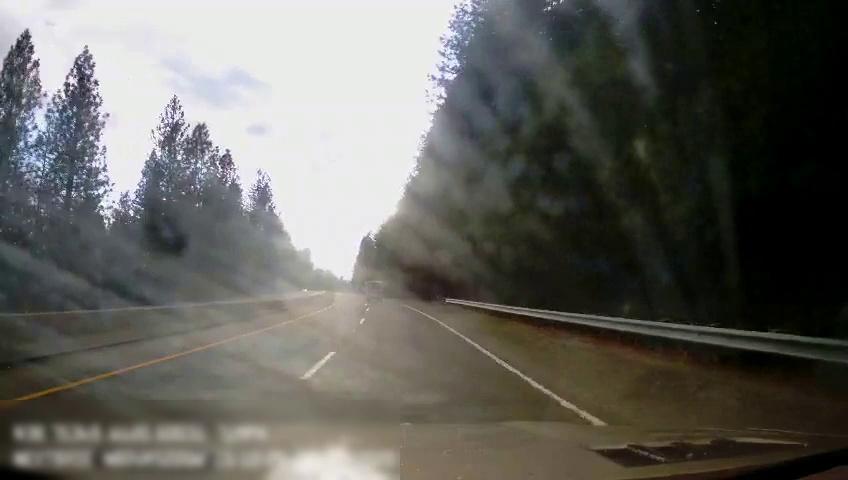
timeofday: Day
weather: Cloudy
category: Drivable Space
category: Drivable Space
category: Vehicles | Van
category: Lanes | Current Lane
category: Lanes | Alternate Lane
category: Lanes | Alternate Lane